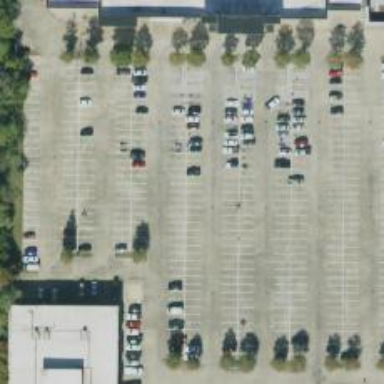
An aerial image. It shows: Parking space.